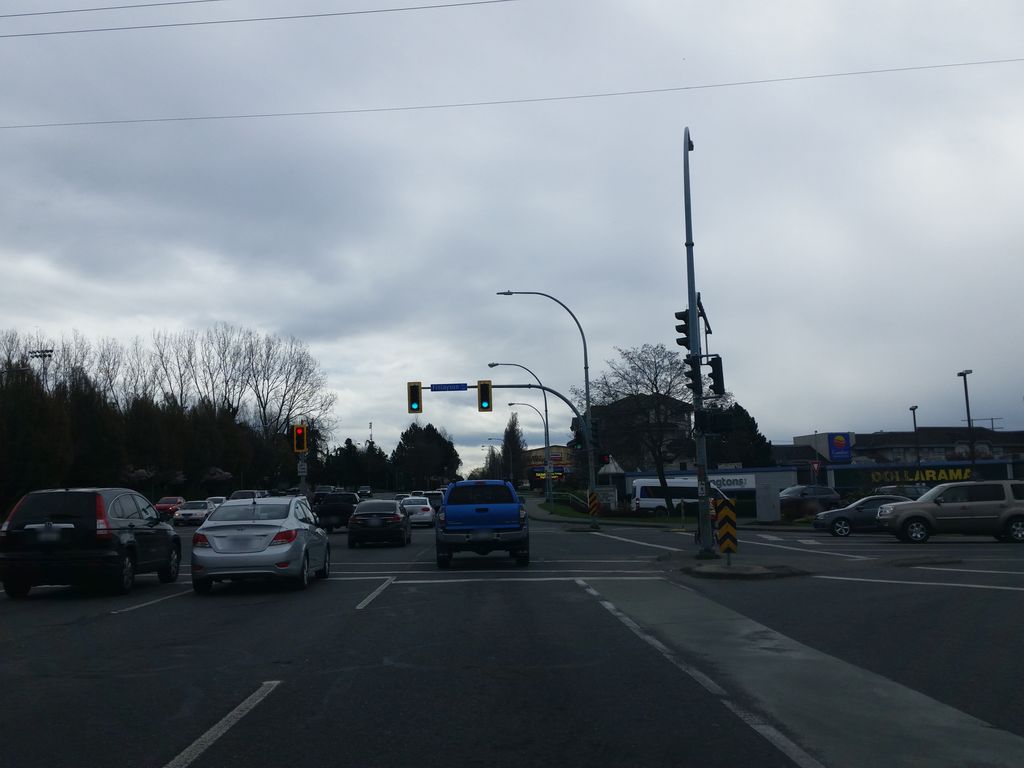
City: victoria